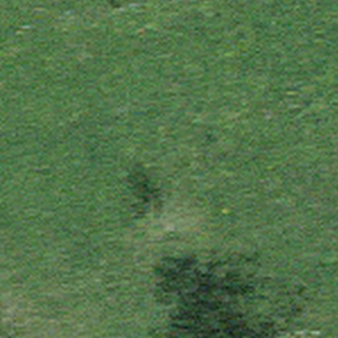
Label: other